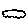
Label: cloud